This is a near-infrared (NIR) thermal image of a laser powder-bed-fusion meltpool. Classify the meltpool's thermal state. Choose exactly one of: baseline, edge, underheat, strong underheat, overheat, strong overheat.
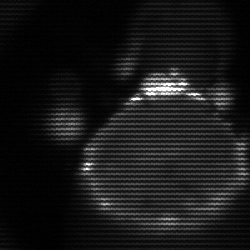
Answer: edge